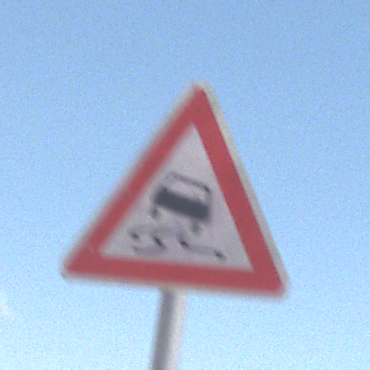
Verkehrszeichen: SchleuderOderRutschgefahr
Umgebung: Outdoor, Nature
Tageszeit: Midday
Wetter: Clear
Licht: Natural
Jahreszeit: NotSpecified
Kontrast: HighContrast